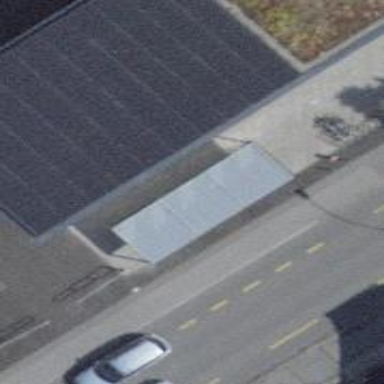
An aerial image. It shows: Bicycle parking area.